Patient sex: F
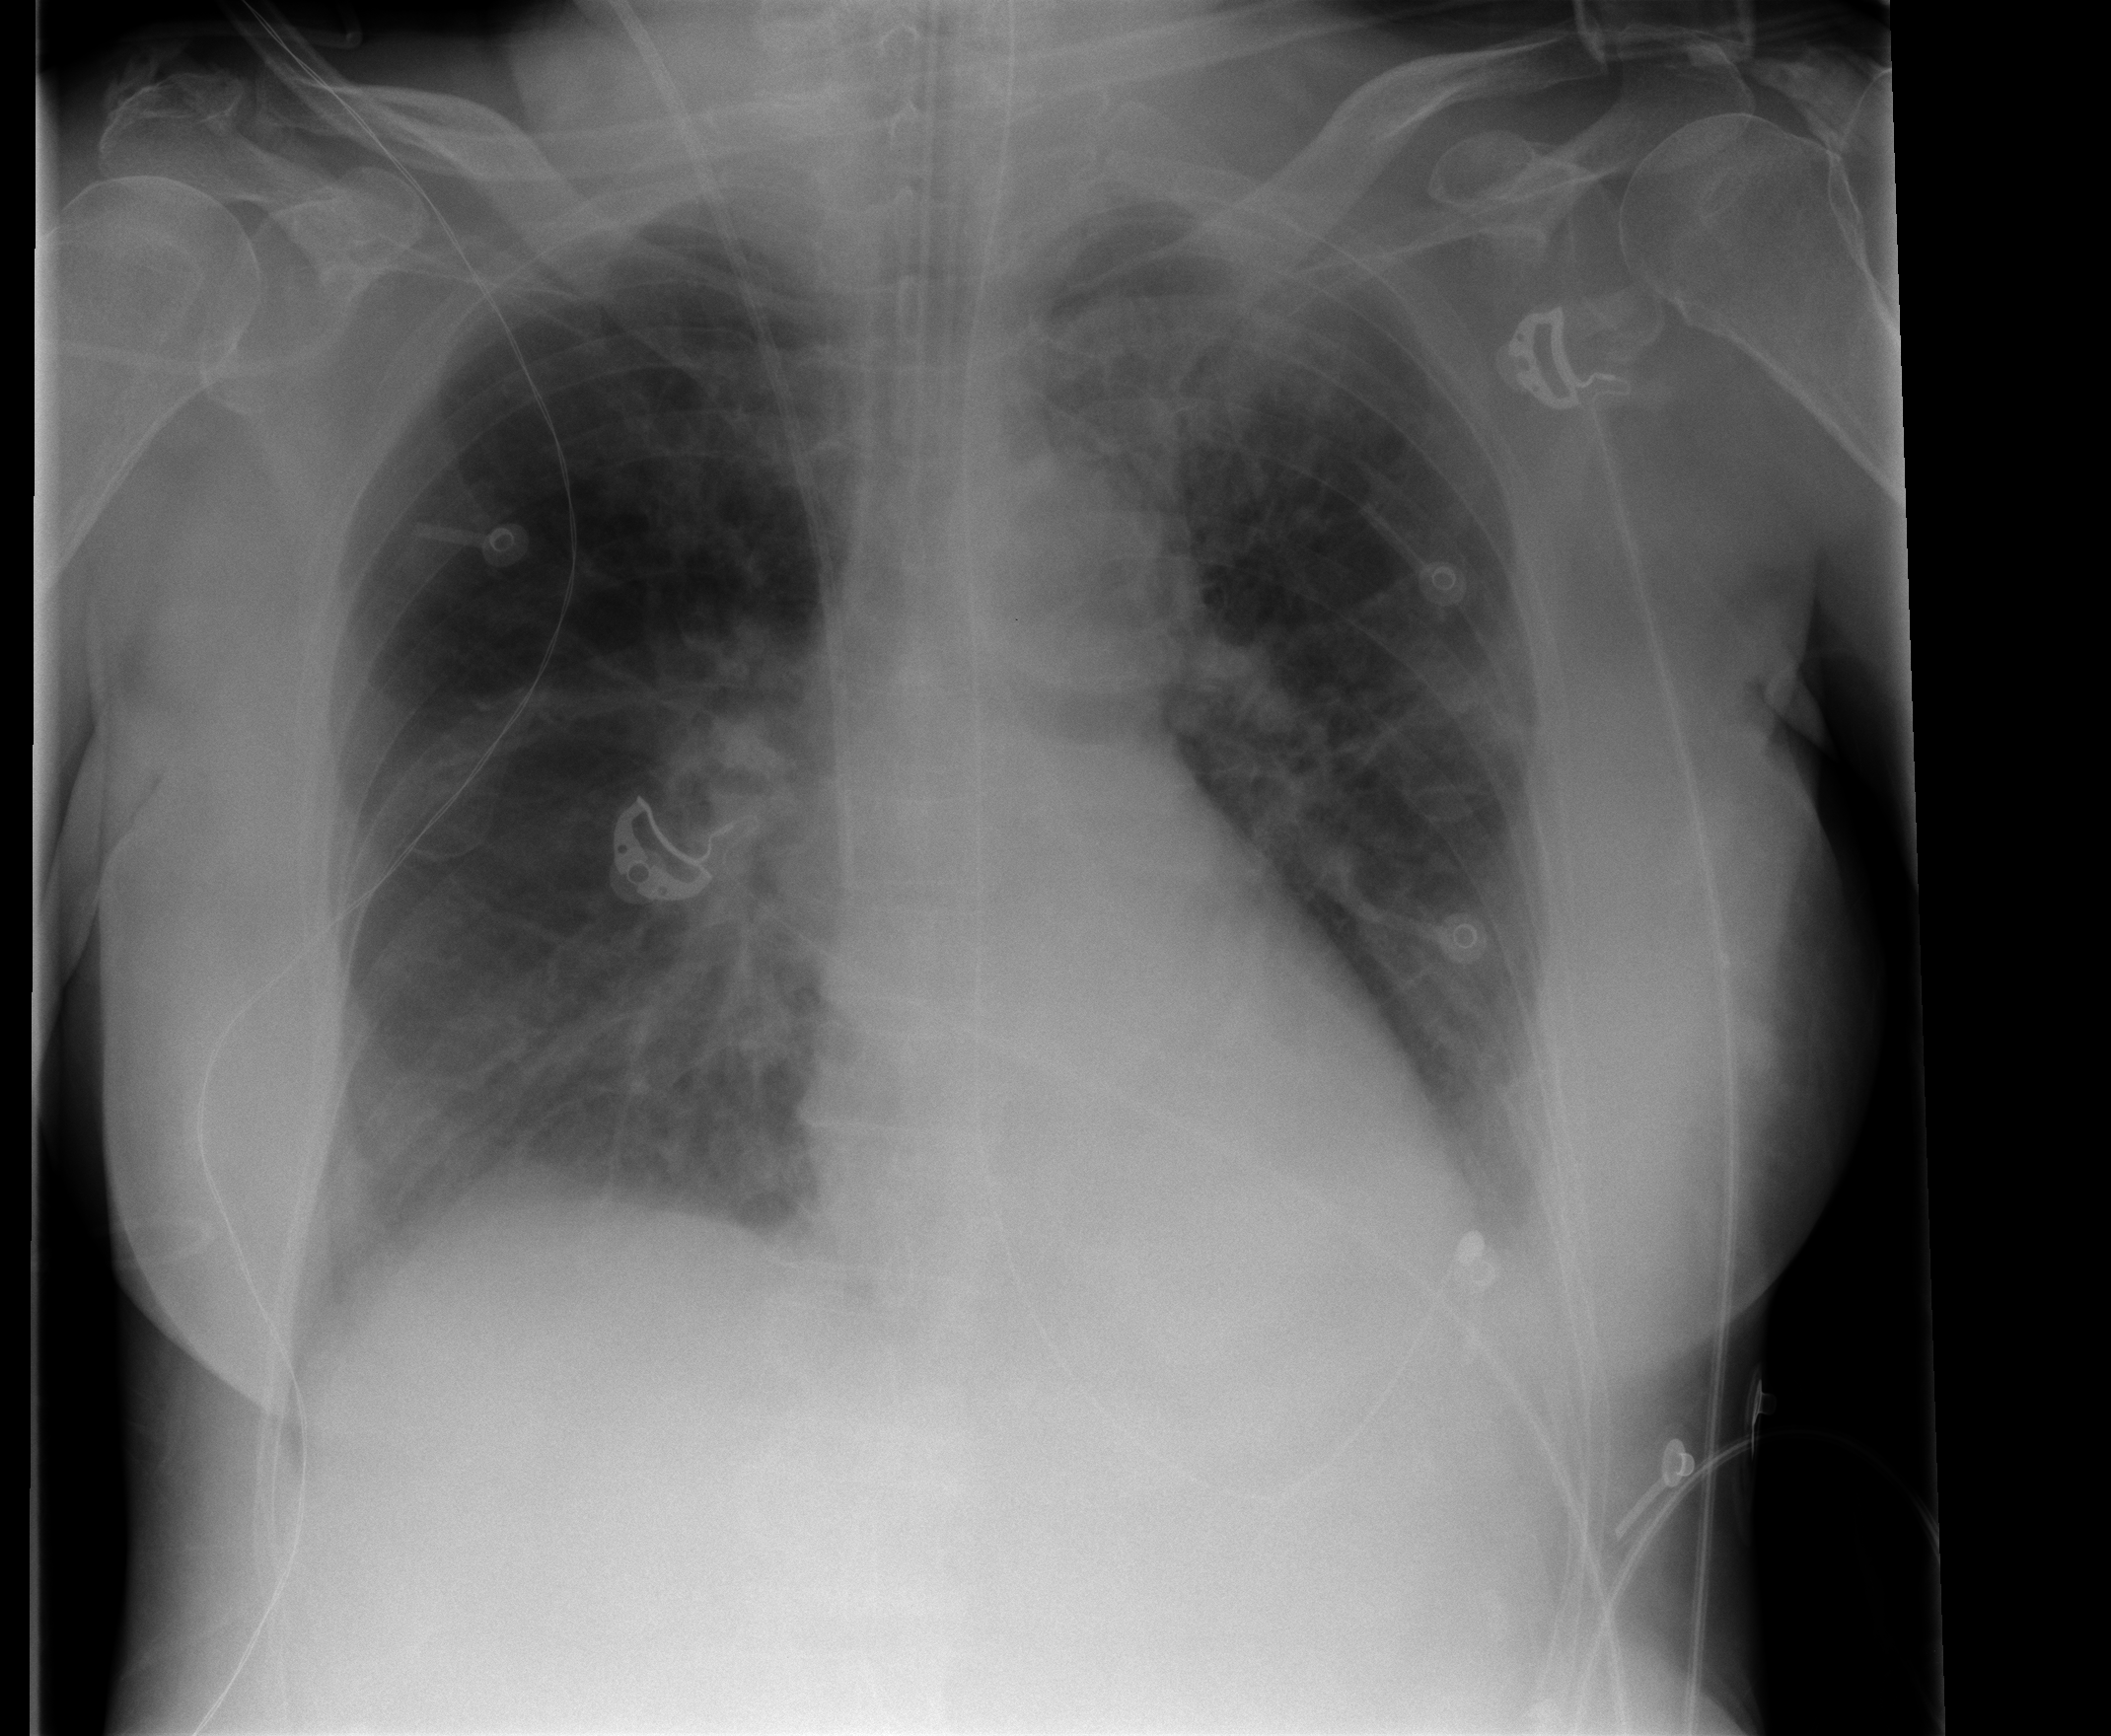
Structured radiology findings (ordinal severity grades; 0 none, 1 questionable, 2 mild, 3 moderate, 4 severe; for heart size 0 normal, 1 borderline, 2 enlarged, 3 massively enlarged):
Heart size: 0
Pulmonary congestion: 0
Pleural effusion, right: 0
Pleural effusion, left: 2
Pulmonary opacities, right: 0
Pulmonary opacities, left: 2
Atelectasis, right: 0
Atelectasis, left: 2